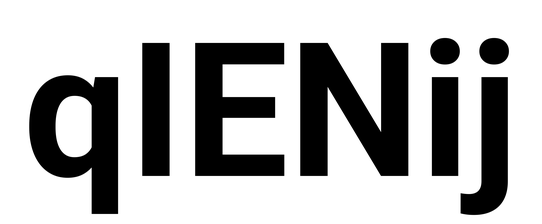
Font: Roboto_Bold